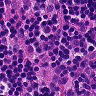
Metastatic tissue present: no